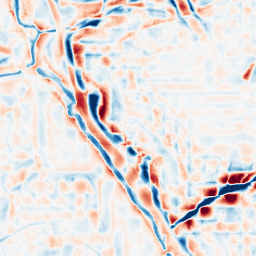
Category: wavelet
Decomposition family: wavelet_biorthogonal
Decomposition parameters: wavelet: bior2.4
level: 4
Upsampling method: bilinear
Upsampling parameters: scale: 8
Upsampling scale: 8